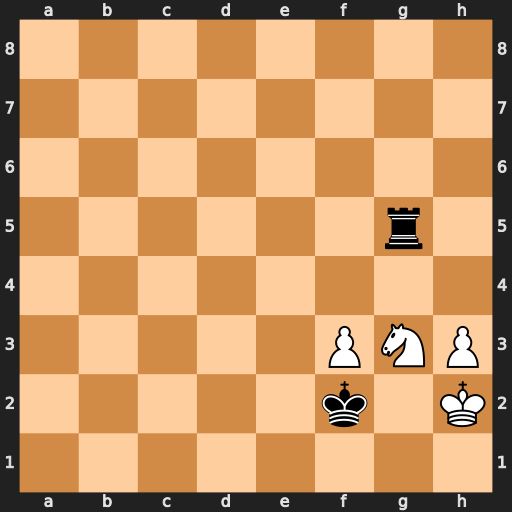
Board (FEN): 8/8/8/6r1/8/5PNP/5k1K/8
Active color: w
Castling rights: -
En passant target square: -
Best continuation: Ne4+ Kxf3 Nxg5+